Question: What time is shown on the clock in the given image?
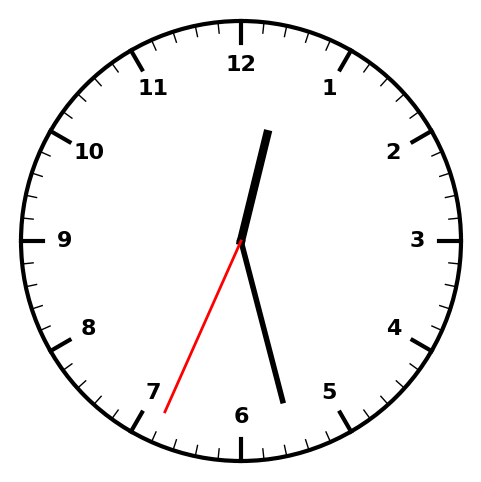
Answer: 12:27:34